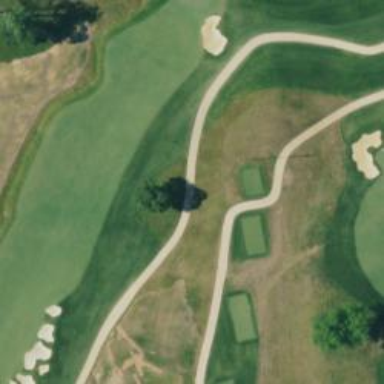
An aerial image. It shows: Service road designated as golf cart path.